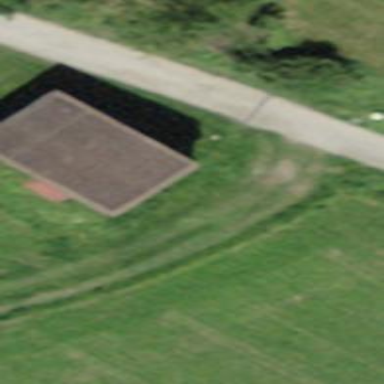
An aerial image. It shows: Shed building.